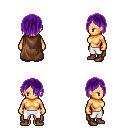
a pixel art fantasy rpg character, female body template, human, tanned skin, brown cape, white pants, purple bangs hairstyle, brown shoes, four views (front, back, left, right), 2x2 character sprite sheet, small pixel art, hard edges, no anti-aliasing